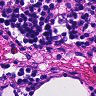
Metastatic tissue present: no